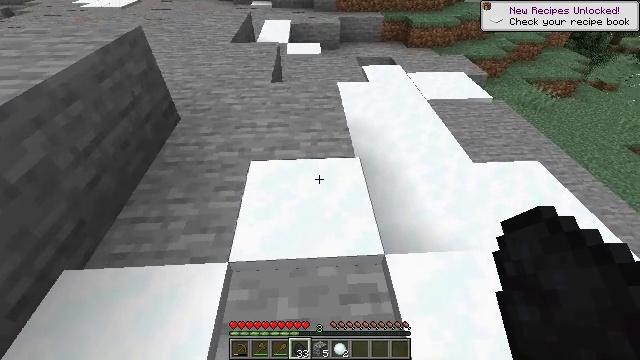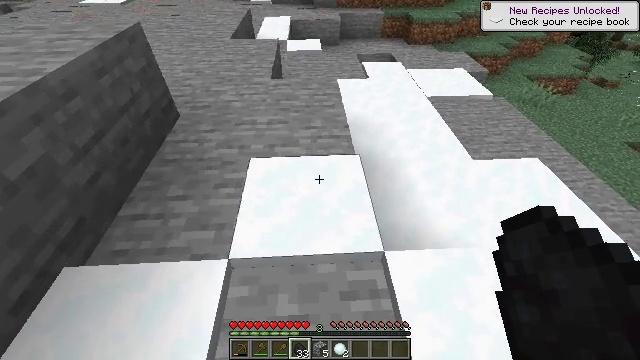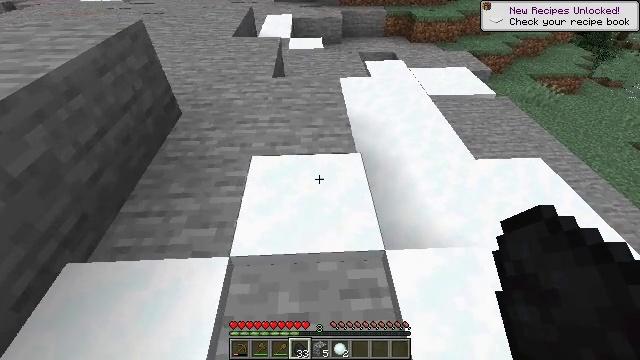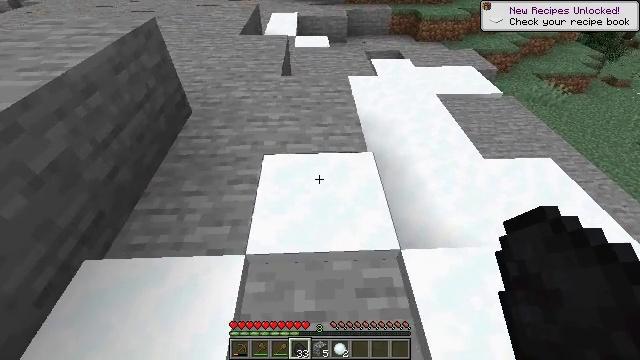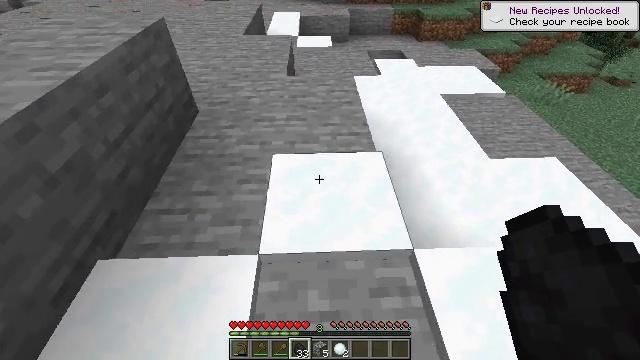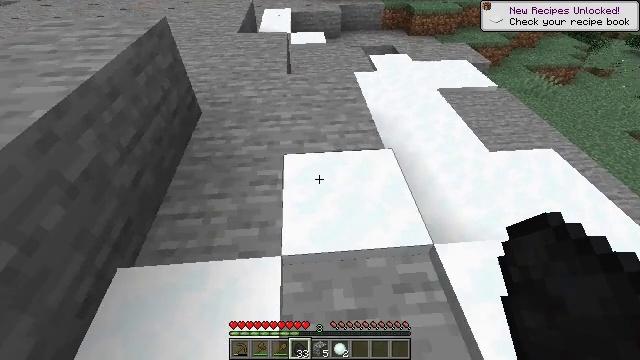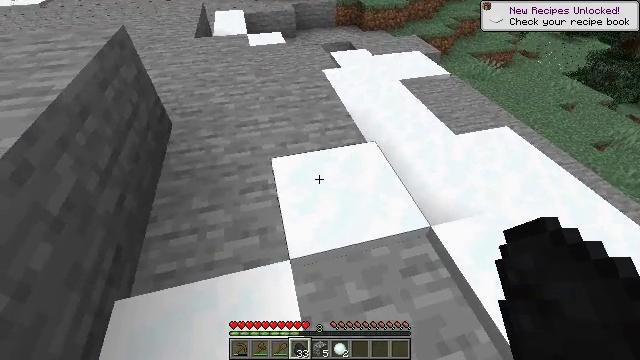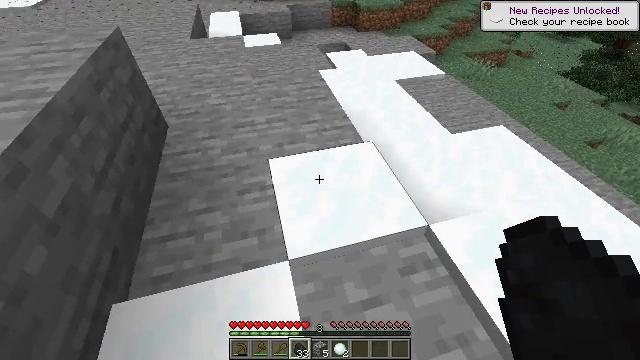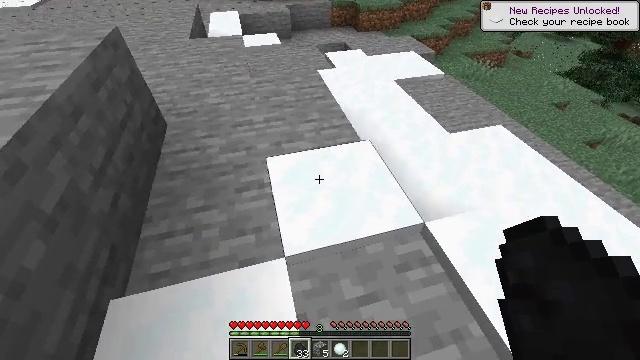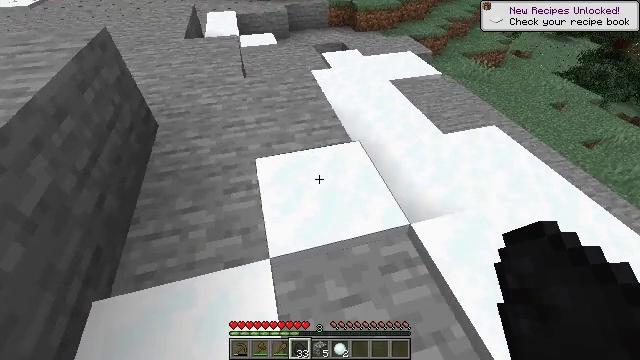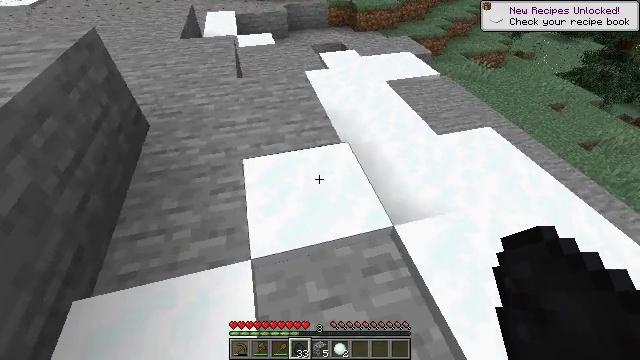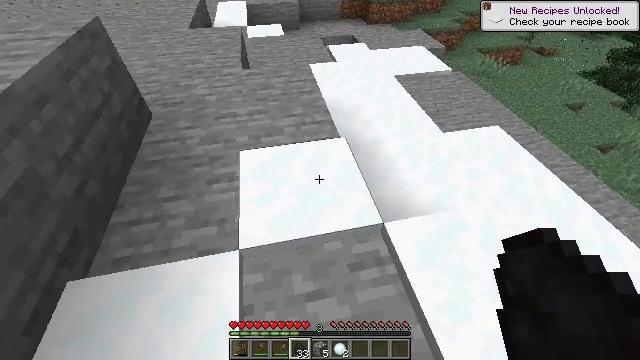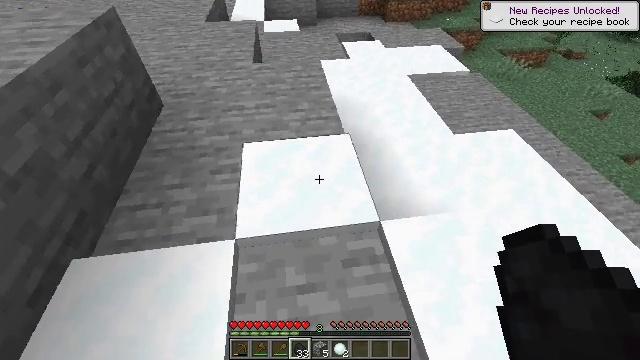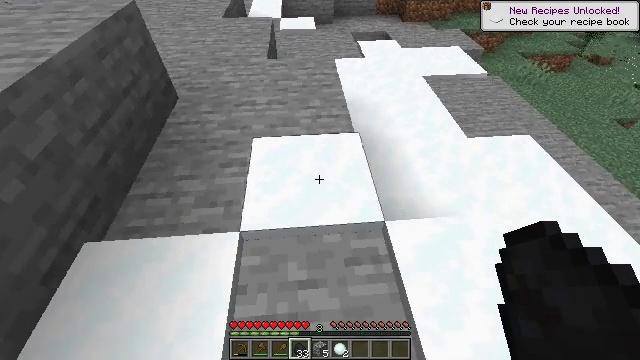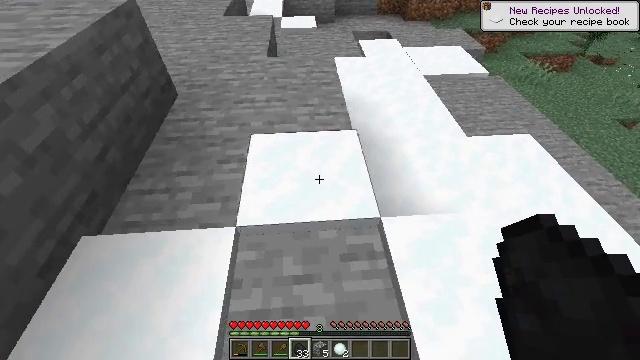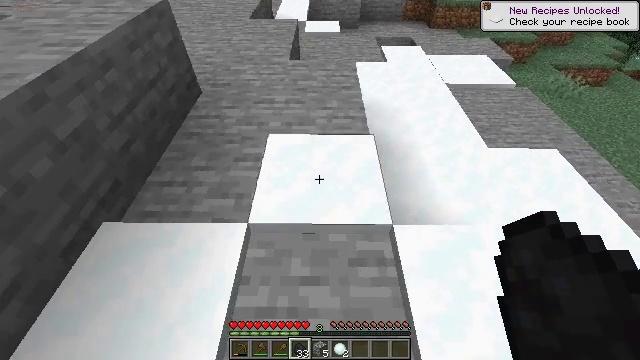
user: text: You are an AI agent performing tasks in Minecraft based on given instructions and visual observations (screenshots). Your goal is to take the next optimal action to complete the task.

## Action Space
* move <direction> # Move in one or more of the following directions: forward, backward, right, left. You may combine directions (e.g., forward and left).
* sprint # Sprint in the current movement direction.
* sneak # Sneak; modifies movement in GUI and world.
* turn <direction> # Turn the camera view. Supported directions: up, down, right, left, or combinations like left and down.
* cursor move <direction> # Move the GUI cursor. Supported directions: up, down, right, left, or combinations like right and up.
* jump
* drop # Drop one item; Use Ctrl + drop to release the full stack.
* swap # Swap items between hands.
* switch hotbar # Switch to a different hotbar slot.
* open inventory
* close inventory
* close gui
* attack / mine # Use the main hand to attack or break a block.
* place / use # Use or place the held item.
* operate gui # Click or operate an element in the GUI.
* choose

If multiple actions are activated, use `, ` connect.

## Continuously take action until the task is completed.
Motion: motion action
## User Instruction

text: Shovel the snow to gather it.
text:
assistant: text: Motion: no_op
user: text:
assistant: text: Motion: no_op
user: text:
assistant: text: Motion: move left
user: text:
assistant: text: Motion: move left
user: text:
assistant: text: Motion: move left, turn right
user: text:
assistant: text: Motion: turn right
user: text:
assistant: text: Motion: no_op
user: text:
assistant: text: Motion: move right
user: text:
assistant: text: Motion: move right
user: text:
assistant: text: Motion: move right
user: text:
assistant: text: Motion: turn left and down
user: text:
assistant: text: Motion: turn left
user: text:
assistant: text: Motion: turn left
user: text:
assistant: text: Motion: no_op
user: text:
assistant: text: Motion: turn left
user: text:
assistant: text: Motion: turn left and up
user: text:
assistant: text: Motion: turn left and up
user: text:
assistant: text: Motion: no_op
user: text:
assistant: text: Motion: turn right
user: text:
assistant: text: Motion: turn right
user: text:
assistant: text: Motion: attack / mine
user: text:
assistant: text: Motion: attack / mine
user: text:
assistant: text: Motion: attack / mine
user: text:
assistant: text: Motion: attack / mine
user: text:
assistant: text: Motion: attack / mine
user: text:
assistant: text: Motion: attack / mine
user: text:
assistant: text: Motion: attack / mine
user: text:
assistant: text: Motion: attack / mine
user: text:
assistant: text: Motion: attack / mine
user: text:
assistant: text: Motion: attack / mine